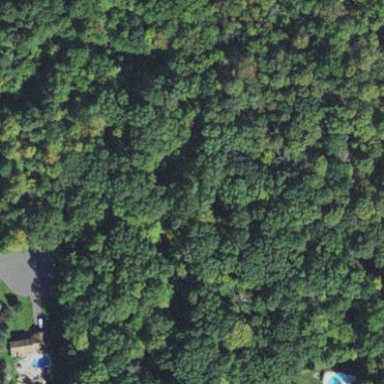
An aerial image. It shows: Existing Preserved Open Space in woodland area.